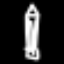
Label: pencil